Question: Here is what my print page look like,

Here is my html glimpse,
'''
<style>
.container{
float: left;
border: 1px solid Black;
width: 400px;
height: 350px;
margin: 10px;
padding: 10px;
page-break-inside: avoid;
}
.container img{
max-width: 200px;
max-height: 200px;
}
</style>
<div class="container">
<b>Name: </b>@Product.Name<br />
<b>Model: </b>@Product.ModelNumber<br />
<img src="@Product.ImagePath" /><br />
<span style="font-size: 20px">DetailedDescriptions</span><br />
@foreach(var attr in Product.DetailedDescriptions){
@attr.Header<br />
}
<span style="font-size: 20px">KeyAttributes</span><br />
@foreach(var attr in Product.KeyAttributes){
@attr.Name<br />
@attr.Value<br />
}
</div>
'''
How to make sure that the page break after every 6 divs using css
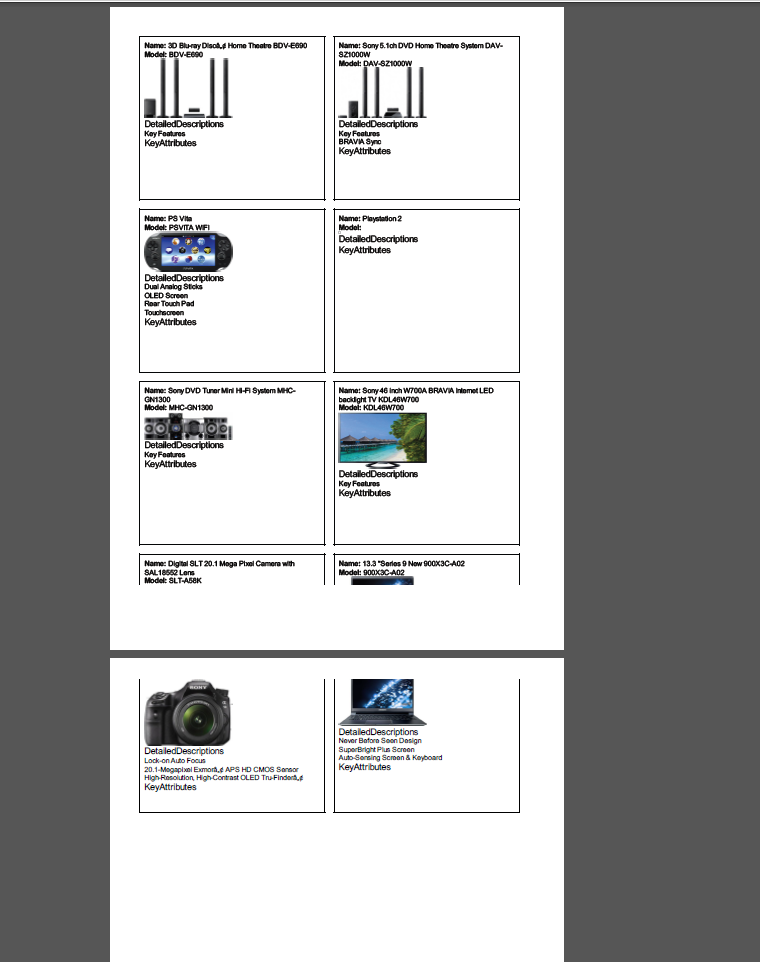
Answer: You could do it this way:
<URL>
'''
.wrapper div:nth-child(6n)
{
margin-bottom: 300px;
}
'''
Which means: after every 6 containers - add a bottom margin of x px (how ever much you need) so that it pushes the next boxes to the next page.